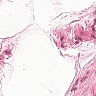
Metastatic tissue present: no